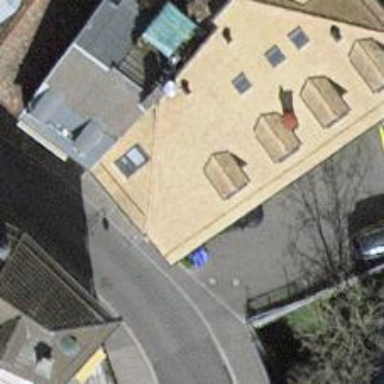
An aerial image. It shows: Restaurant.